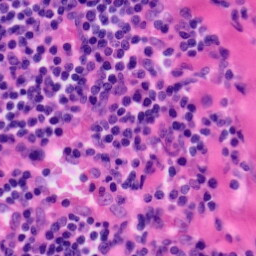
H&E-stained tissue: Tonsil